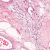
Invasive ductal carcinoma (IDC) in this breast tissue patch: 0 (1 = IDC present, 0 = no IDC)